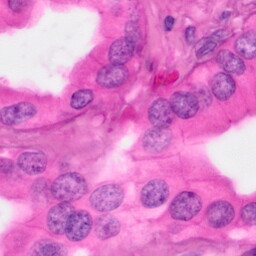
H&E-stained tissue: Pancreatic